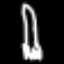
Label: fork